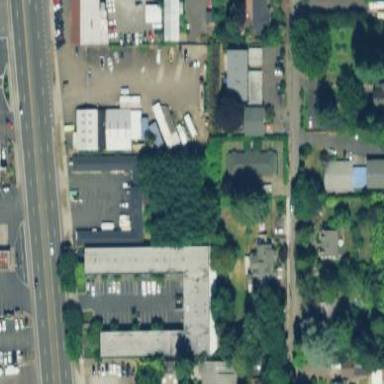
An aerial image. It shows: Retail area.